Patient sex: M
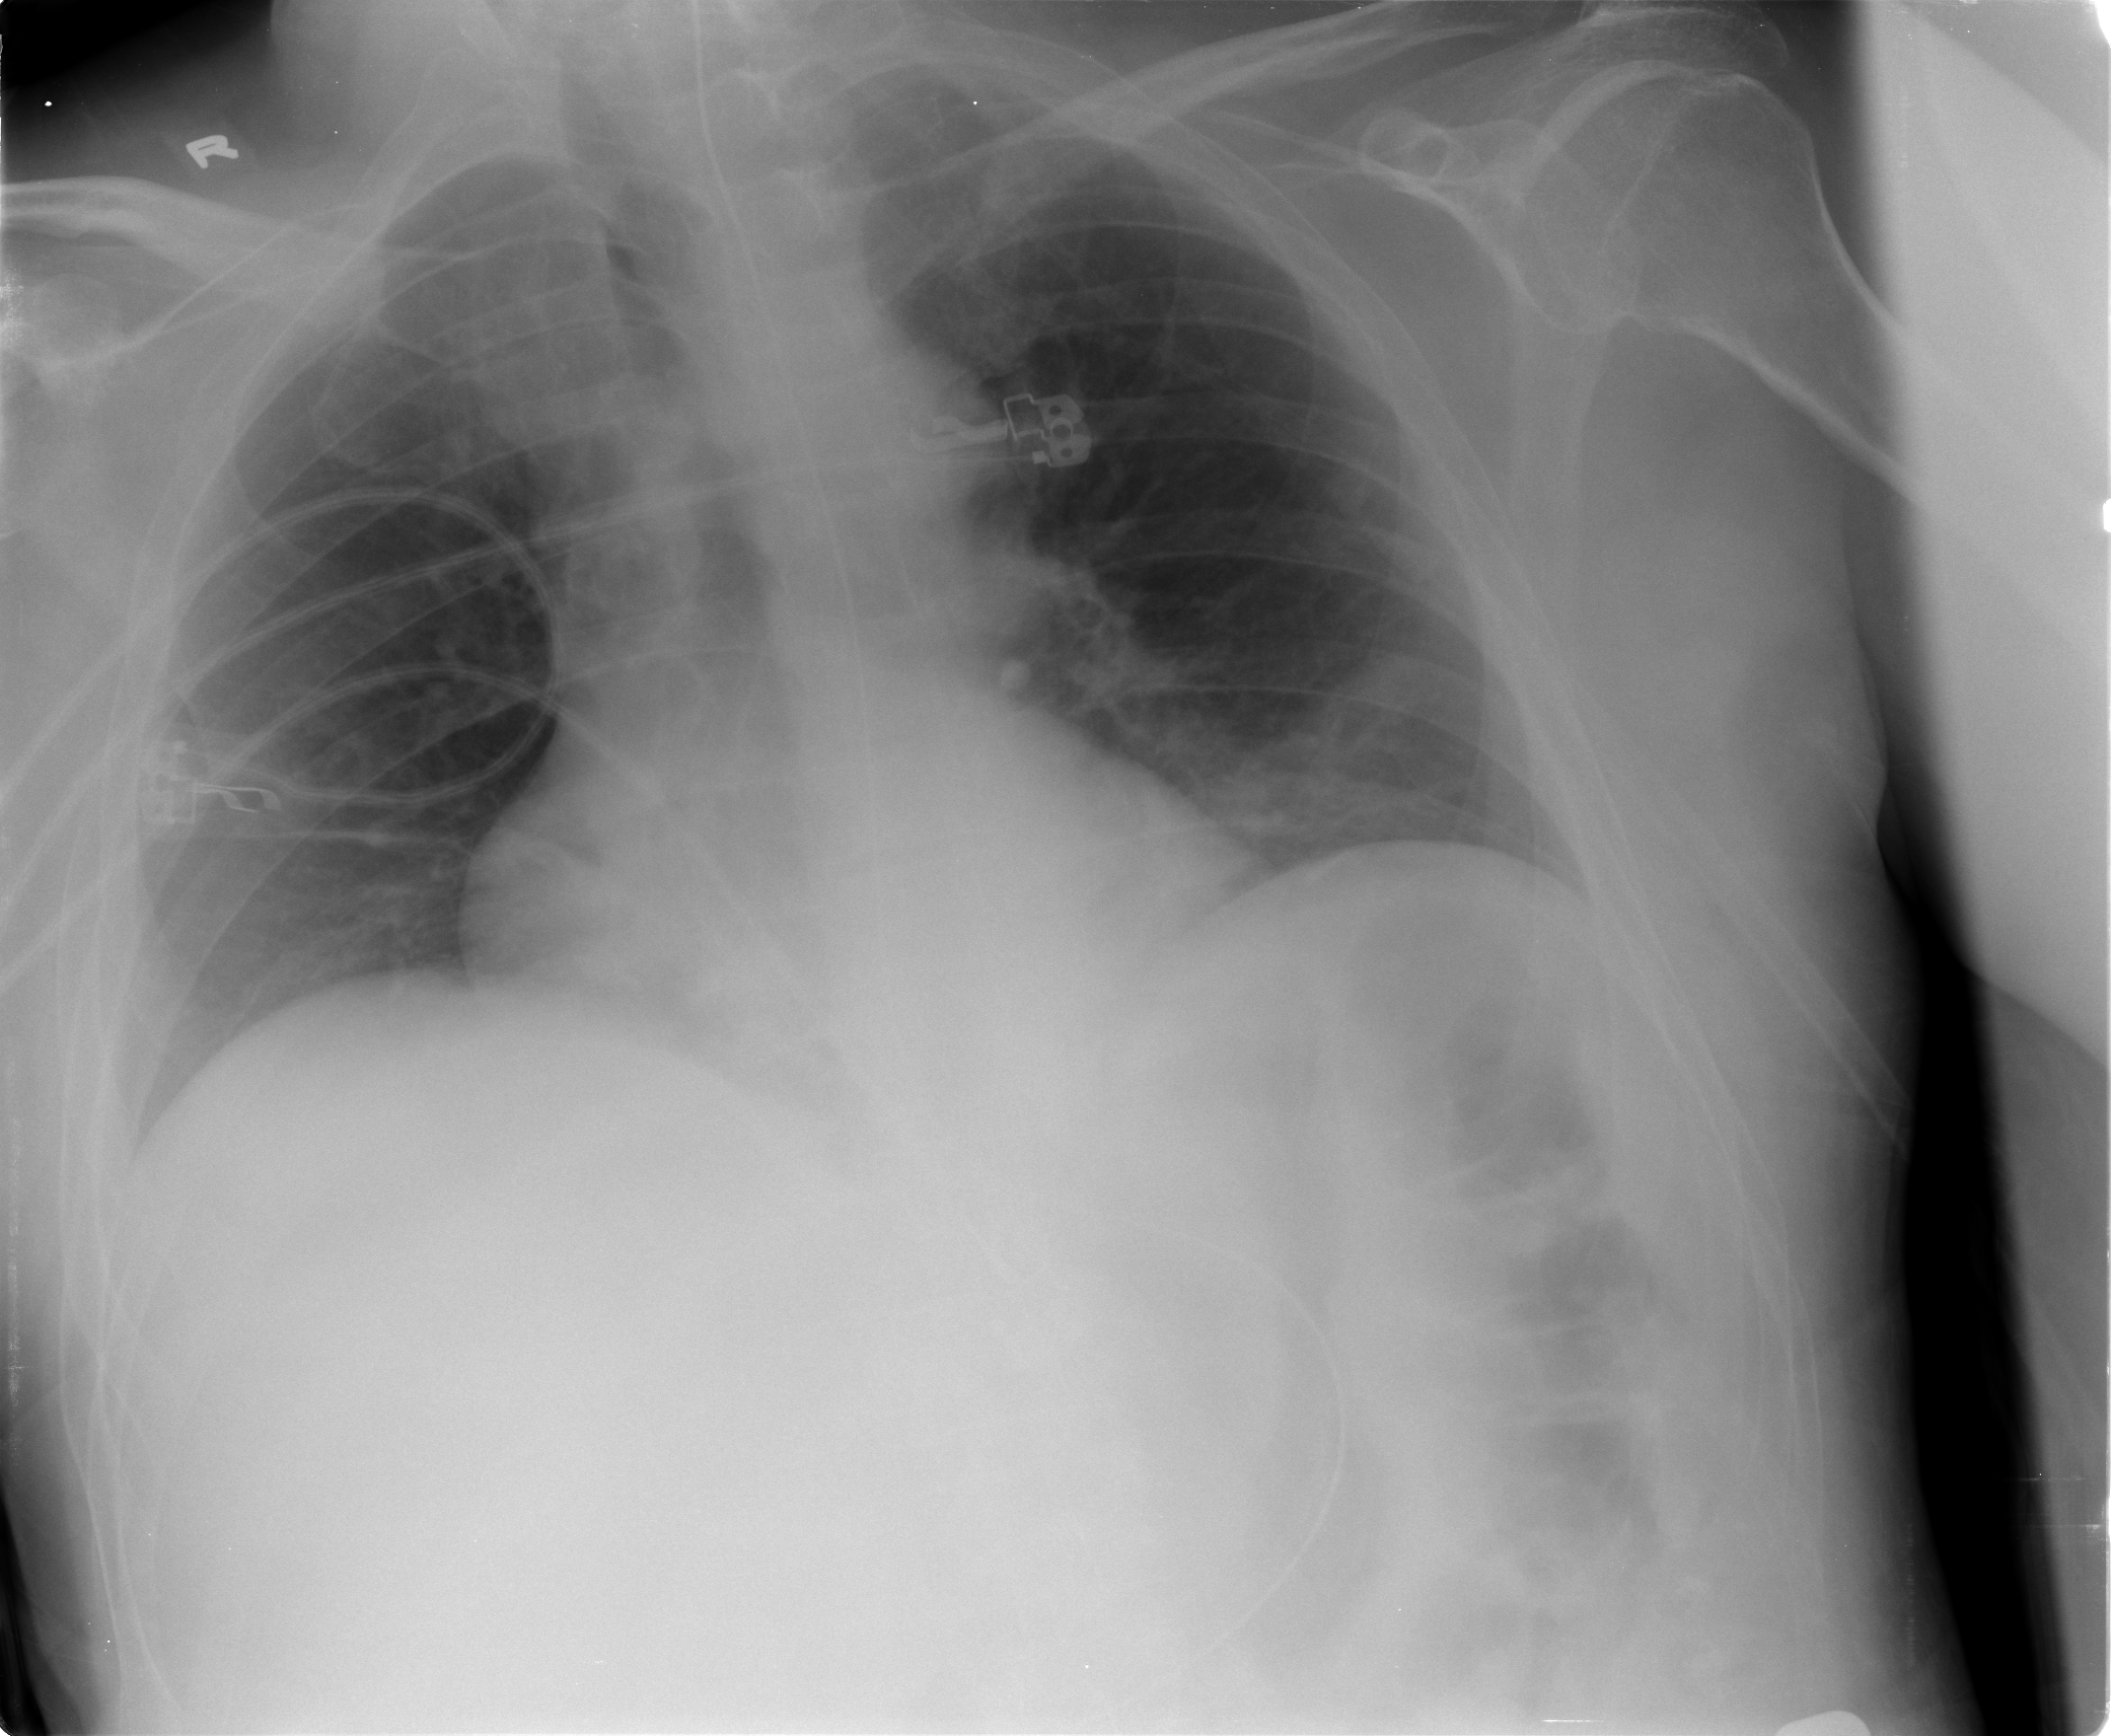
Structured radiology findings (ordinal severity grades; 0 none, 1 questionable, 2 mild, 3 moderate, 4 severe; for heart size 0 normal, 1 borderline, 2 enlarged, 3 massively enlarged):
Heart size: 0
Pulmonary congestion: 1
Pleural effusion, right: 0
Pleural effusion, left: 0
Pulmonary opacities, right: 0
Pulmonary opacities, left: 0
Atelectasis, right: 2
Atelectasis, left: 2